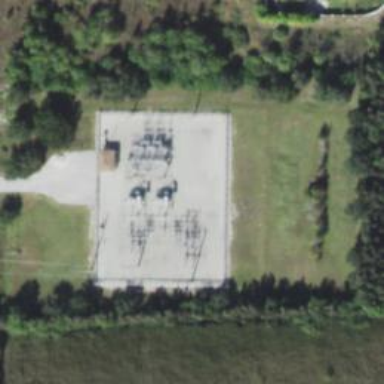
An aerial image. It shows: Outdoor distribution level power substation surrounded by barbed wire fence.